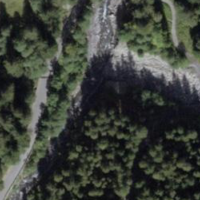
EUNIS habitat code: 43
Species observed at this site:
Epipactis atrorubens
Tussilago farfara